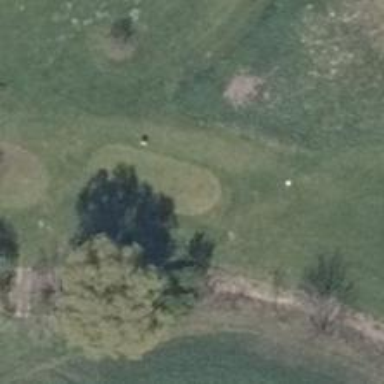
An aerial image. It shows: Golf tee.